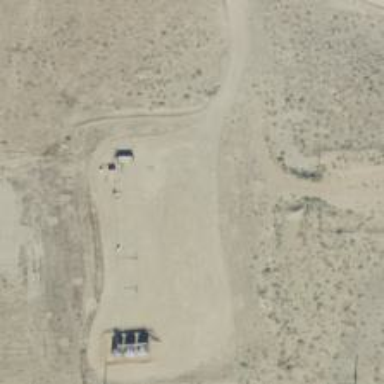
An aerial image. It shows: Petroleum well that is man-made.